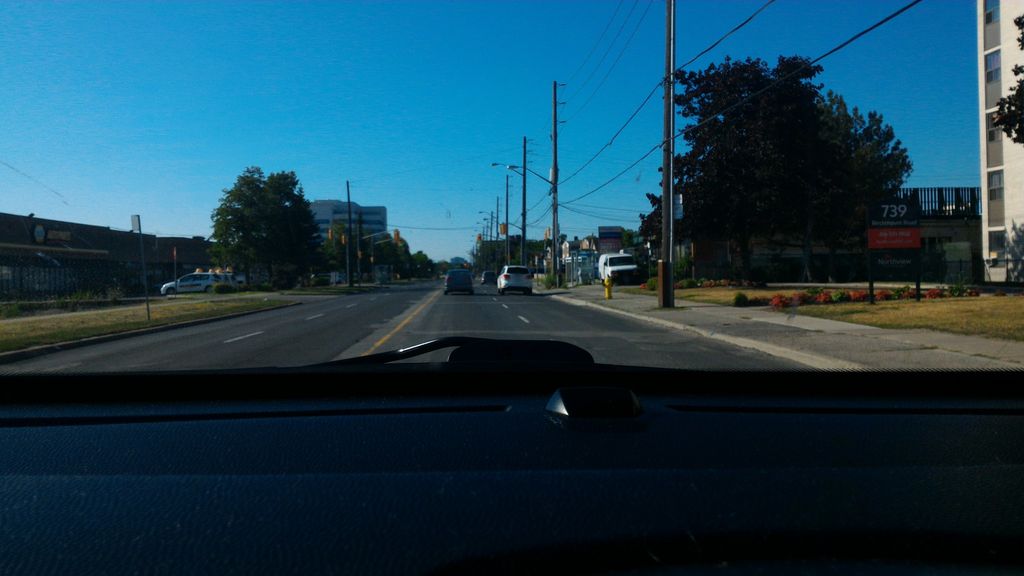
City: toronto